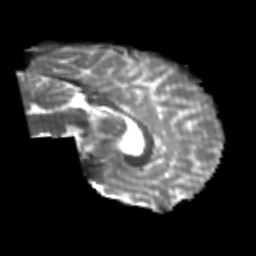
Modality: T2w
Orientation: sagittal
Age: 25
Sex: male
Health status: healthy
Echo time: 0.074 s